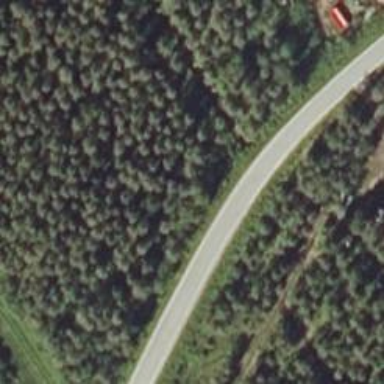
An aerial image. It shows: Tertiary road.